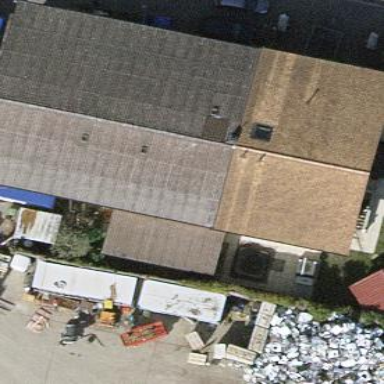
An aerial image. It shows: Industrial building.